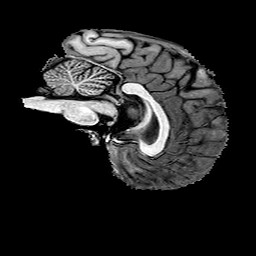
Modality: T1w
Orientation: sagittal
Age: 31
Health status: healthy
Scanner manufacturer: philips
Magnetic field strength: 3 T
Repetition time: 0.007816 s
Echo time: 0.003594 s